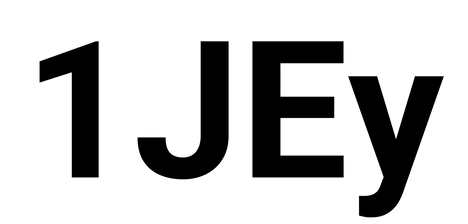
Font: Roboto_Bold